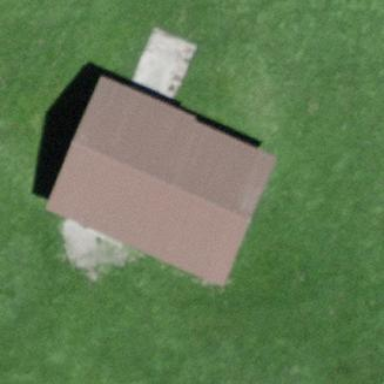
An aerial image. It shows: Barn.